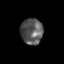
Tissue: prostate
Cell type: Epithelial cells
Senescence score: 0.3484
Nuclear area (px): 564
Mean DAPI intensity: 88.897